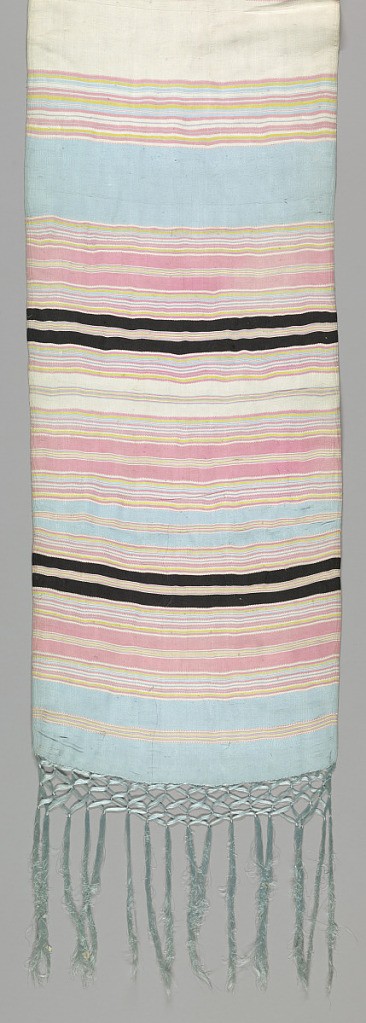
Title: Shawl
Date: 1883
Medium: silk Technique: plain weave
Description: Broad sash of vertically ribbed silk plain cloth. Broad horizontal stripes of pink, blue and white. Narrow horizontal stripes of pink, blue, yellow, black, and white. Ends have long knotted blue fringe formed by warp ends.